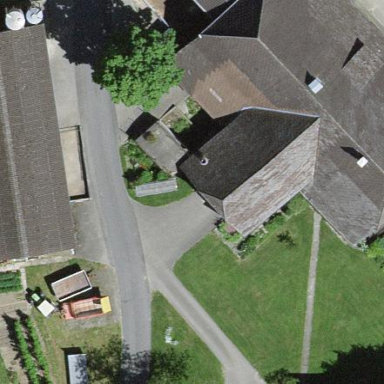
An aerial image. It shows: Farm building.